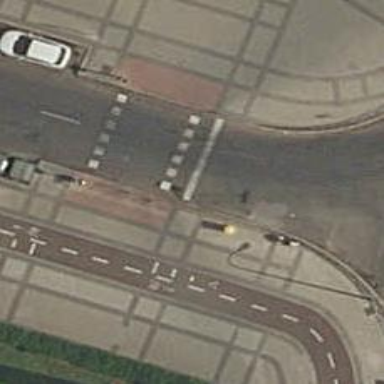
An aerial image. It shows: Traffic signals at road crossing.